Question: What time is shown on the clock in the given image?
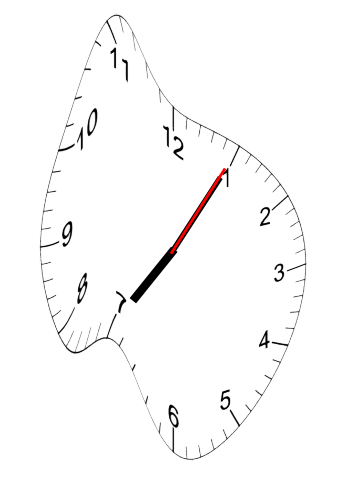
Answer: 07:05:05